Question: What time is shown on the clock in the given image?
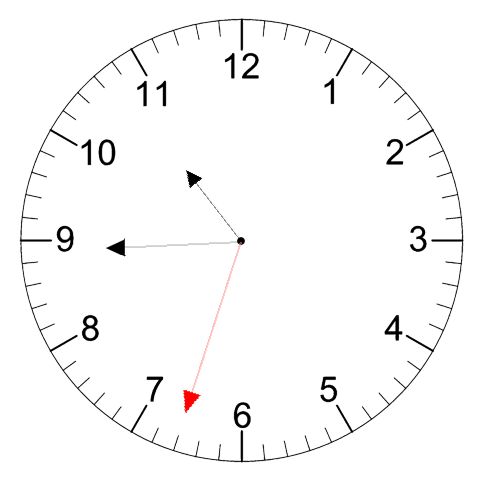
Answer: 10:44:33